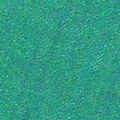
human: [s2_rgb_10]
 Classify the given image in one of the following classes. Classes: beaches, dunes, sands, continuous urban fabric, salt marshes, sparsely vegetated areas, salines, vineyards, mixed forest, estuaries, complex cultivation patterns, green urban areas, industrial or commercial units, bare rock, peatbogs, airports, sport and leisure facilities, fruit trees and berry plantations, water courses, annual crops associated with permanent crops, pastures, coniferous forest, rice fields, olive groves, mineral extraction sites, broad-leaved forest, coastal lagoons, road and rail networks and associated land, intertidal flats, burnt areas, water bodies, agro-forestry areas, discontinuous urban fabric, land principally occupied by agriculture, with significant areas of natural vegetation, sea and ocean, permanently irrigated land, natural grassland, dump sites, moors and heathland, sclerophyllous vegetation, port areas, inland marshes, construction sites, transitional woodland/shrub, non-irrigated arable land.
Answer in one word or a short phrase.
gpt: sea and ocean